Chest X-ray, PA view. Patient: 57 years old, sex F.
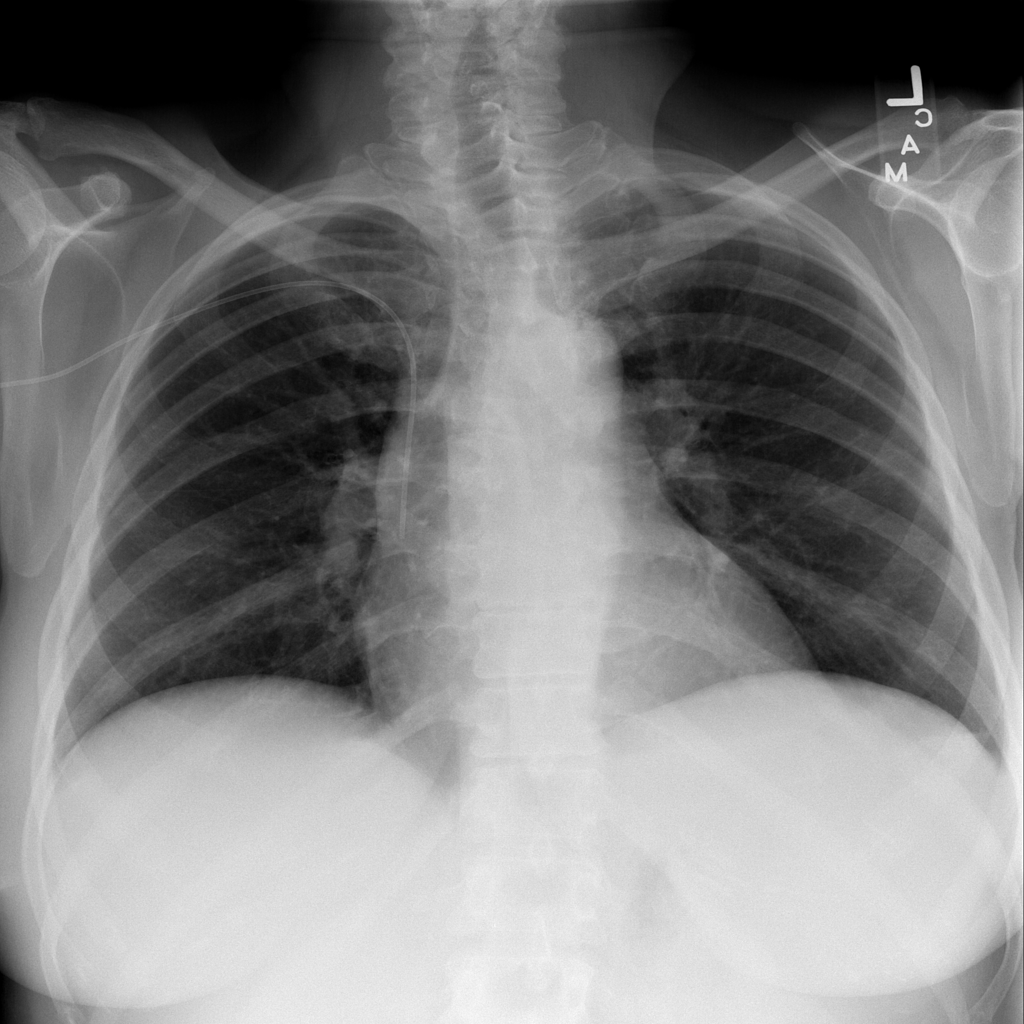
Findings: No Finding